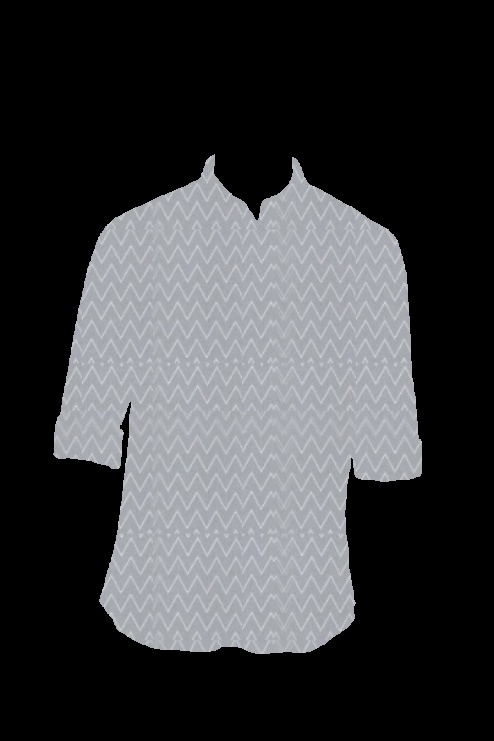
grey men s tee